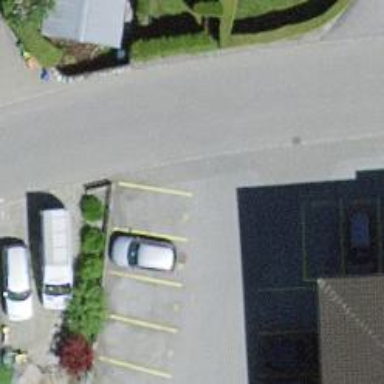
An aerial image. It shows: Parking aisle designated as service road.